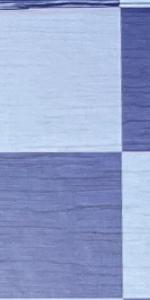
Label: Empty